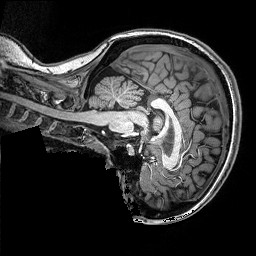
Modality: T1w
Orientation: sagittal
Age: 18
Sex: female